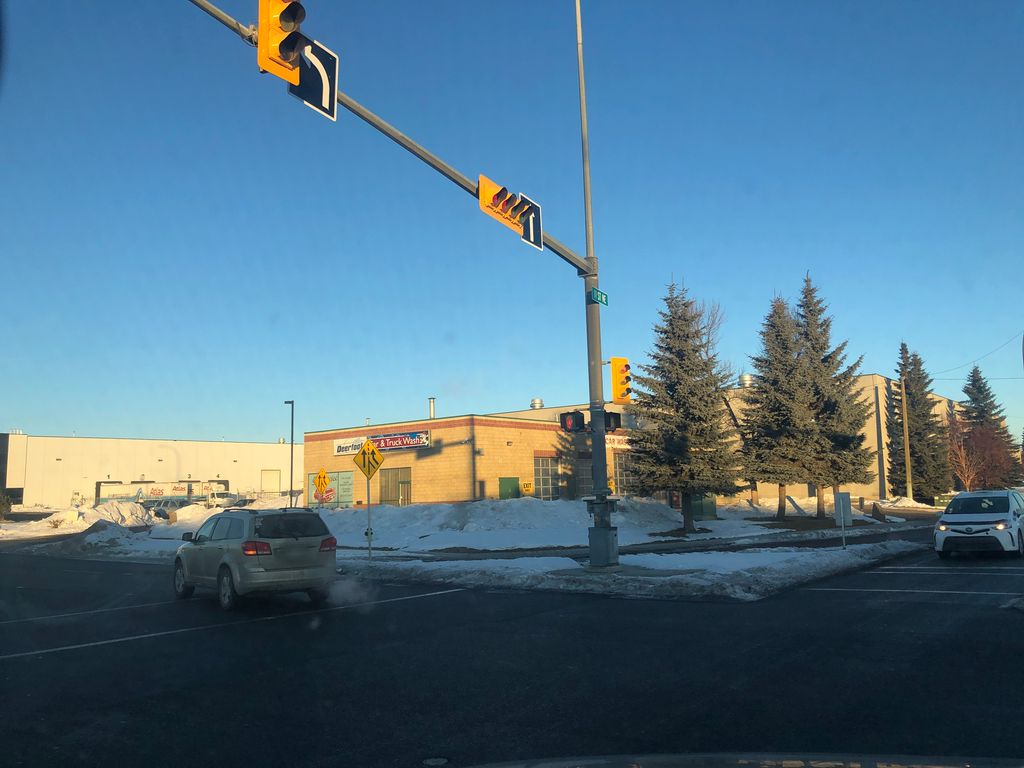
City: calgary